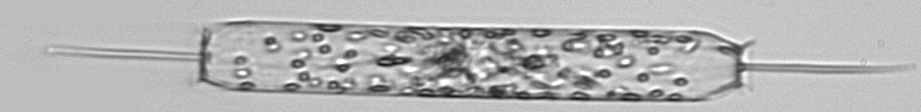
Label: Ditylum_brightwellii